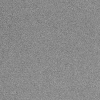
Atmospheric dust classification: dusty